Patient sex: M
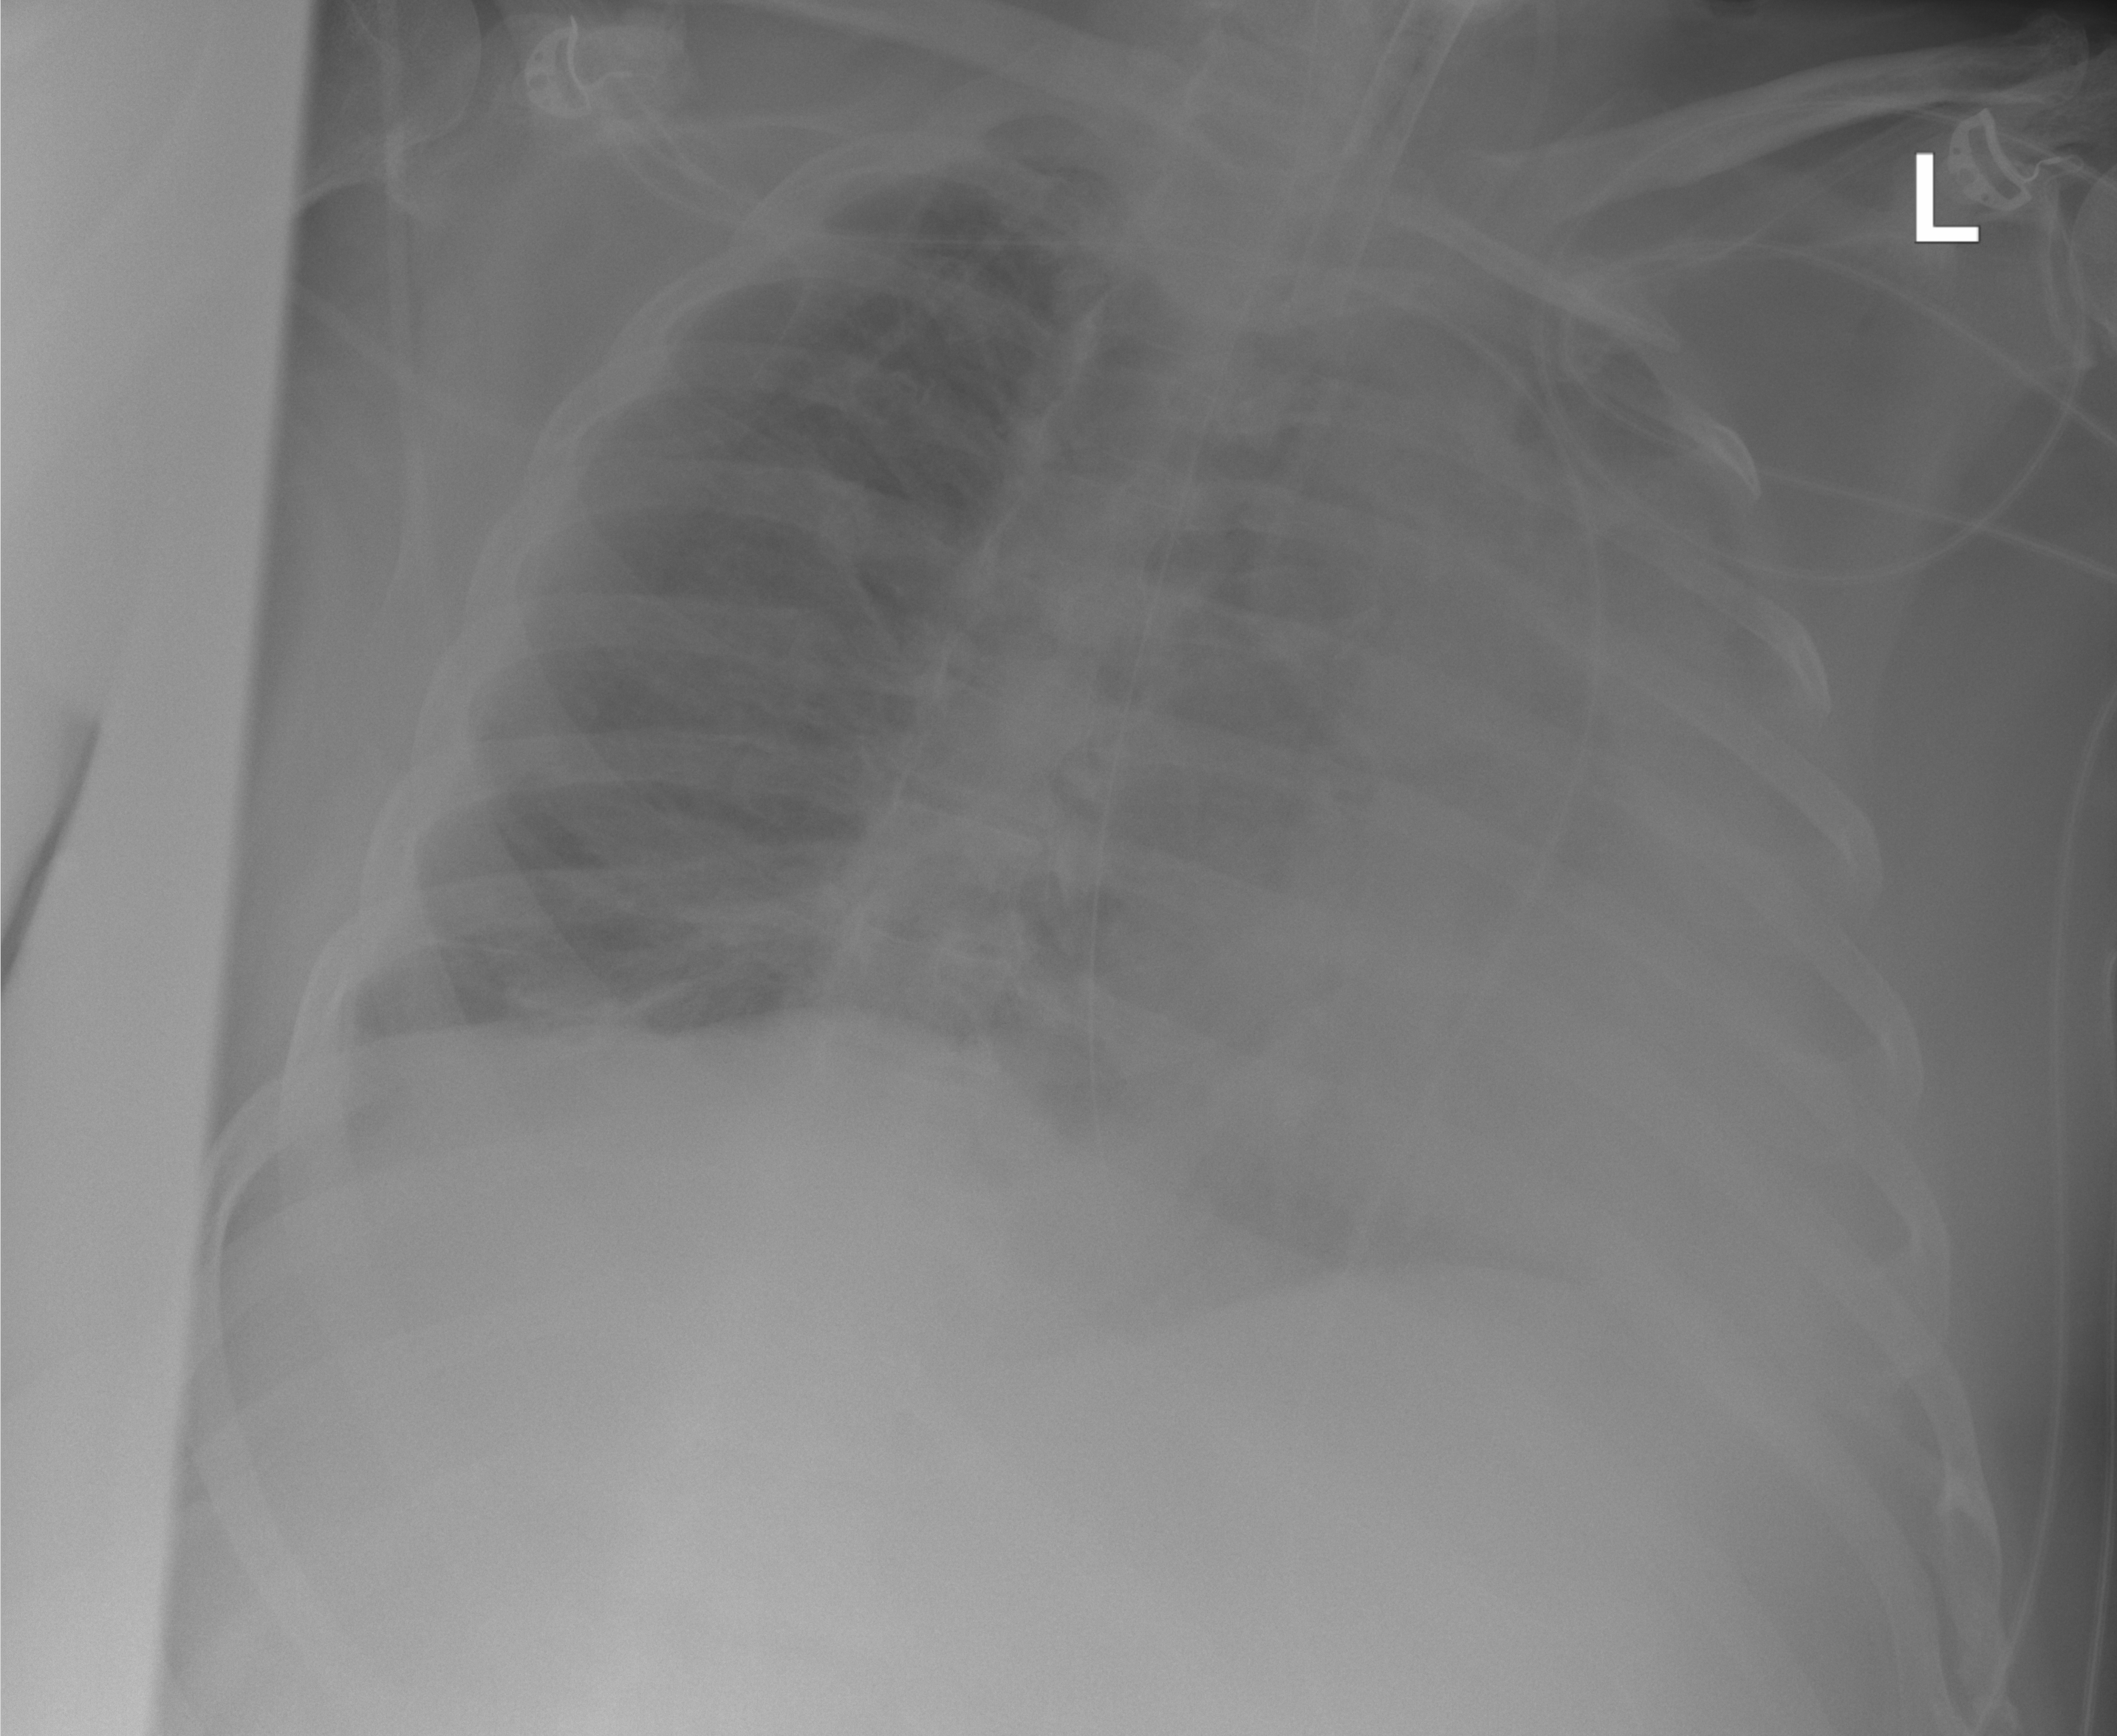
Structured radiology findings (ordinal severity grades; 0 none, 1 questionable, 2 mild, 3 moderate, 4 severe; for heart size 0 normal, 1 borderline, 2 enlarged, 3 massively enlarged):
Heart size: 2
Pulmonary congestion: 0
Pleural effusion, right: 1
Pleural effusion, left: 4
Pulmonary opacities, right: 0
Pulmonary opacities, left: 0
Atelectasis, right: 1
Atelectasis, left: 4